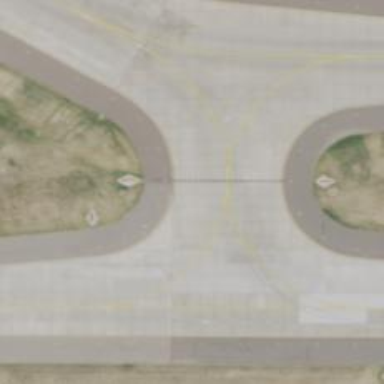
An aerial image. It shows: Image of taxiway at airport.